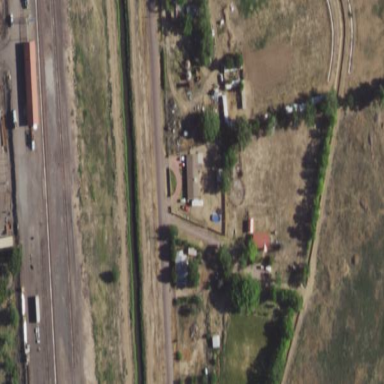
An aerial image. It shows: Farmyard area.